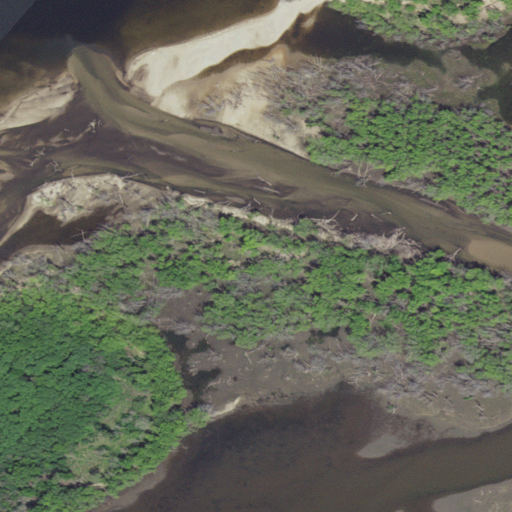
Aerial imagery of bar in Wisconsin named Kinnickinnic Sandbar containing open water, woody wetlands, herbaceous wetlands, and barren land